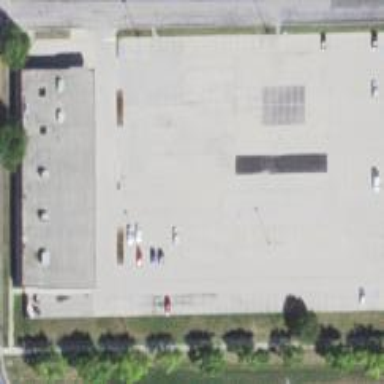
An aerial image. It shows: Parking area with surface.